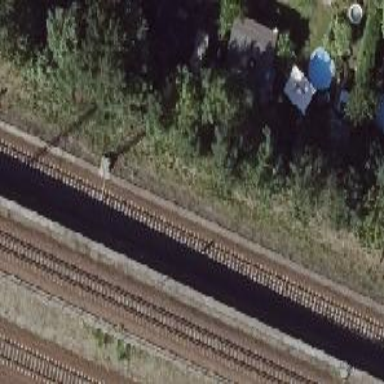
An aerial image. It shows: Railway track with contact lines for electrification.